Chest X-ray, PA view. Patient: 74 years old, sex M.
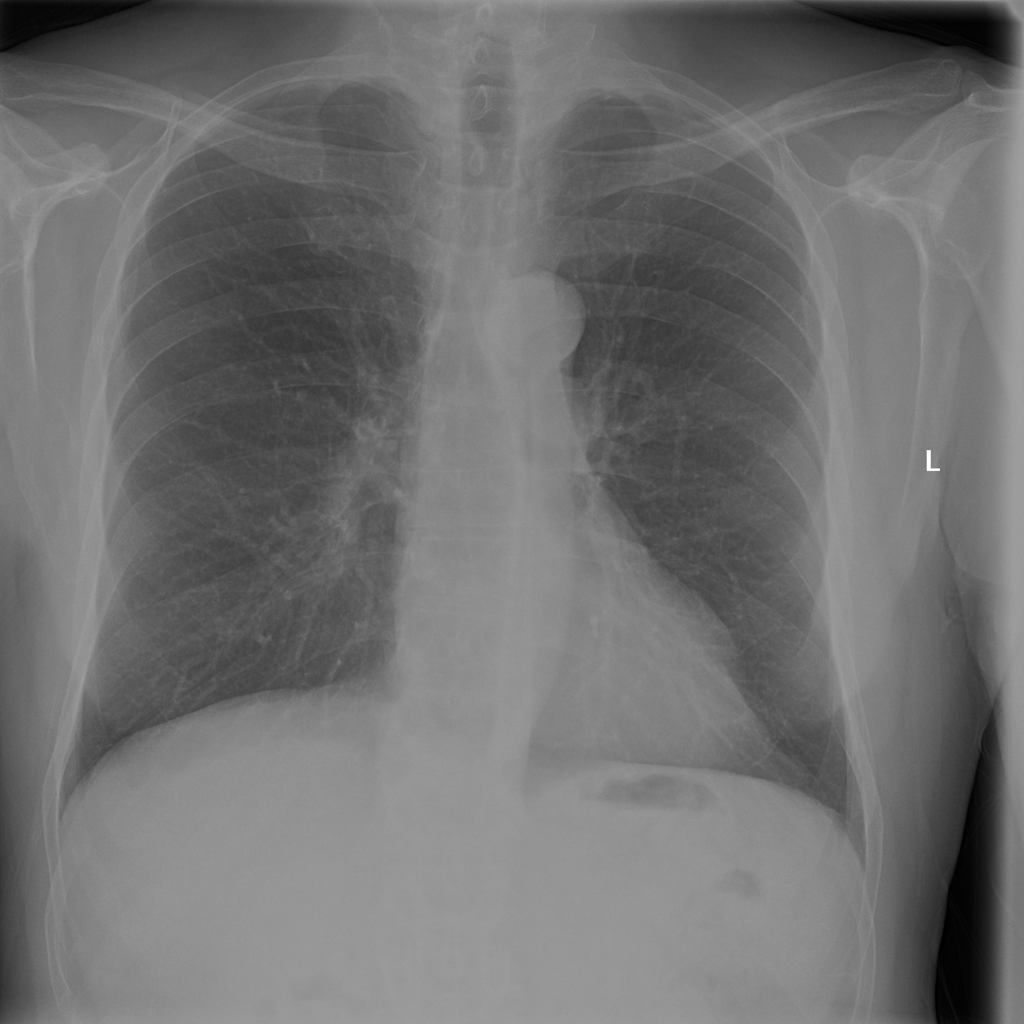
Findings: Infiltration